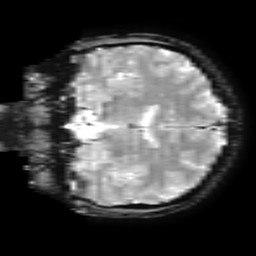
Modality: T2starw
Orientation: coronal
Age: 24
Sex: male
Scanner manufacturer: ge
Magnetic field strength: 3 T
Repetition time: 0.65 s
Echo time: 0.02 s